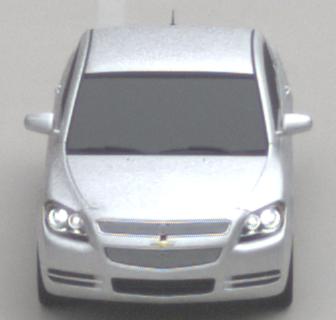
Make: Chevrolet
Model: Malibu 2.4
Detailed model: Malibu
Model produced from: 2012/07
Model produced until: 2014/08
Doors: 4
Color: white
Road condition: dry road
Daytime: morning or afternoon
Contrast: low contrast